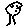
Label: tree